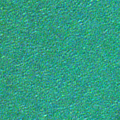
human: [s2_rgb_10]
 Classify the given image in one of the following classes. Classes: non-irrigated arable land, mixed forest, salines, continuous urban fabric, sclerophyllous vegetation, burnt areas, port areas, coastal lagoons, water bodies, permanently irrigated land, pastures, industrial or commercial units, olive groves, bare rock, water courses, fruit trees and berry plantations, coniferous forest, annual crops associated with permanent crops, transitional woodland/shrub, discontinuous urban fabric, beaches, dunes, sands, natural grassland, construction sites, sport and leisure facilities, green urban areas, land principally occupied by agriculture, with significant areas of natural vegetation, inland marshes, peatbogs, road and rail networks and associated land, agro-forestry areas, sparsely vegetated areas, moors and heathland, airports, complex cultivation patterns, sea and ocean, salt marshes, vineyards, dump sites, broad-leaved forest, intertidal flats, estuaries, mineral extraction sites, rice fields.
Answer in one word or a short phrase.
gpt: sea and ocean